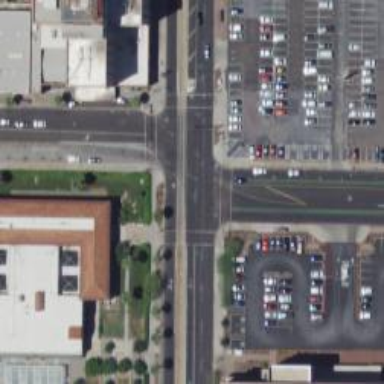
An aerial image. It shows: Solid stop line on the road marking.